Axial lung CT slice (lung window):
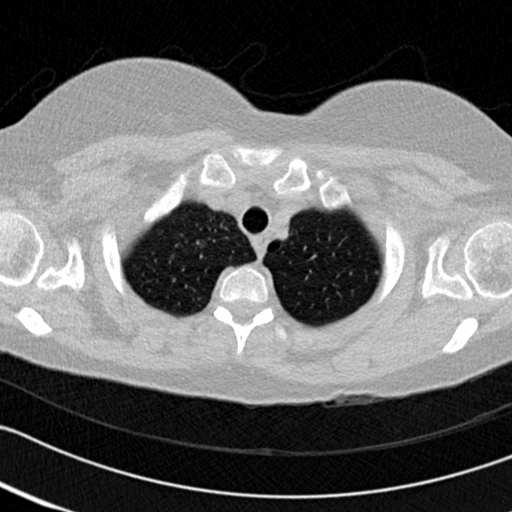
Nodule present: yes
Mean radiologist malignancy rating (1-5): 4